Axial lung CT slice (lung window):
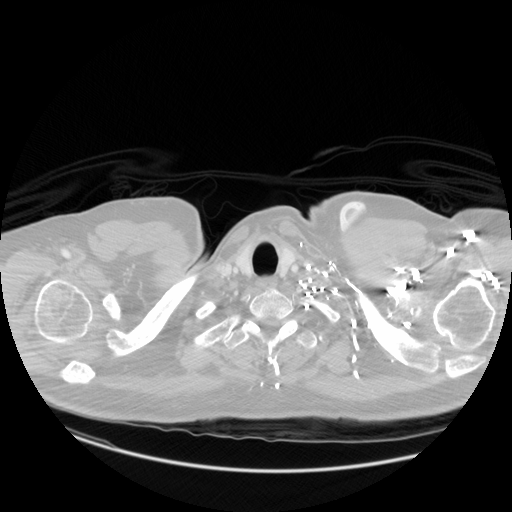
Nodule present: no